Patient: sex M, age 71
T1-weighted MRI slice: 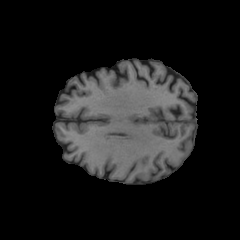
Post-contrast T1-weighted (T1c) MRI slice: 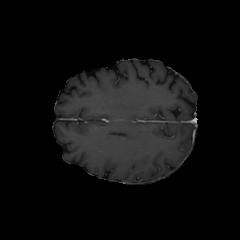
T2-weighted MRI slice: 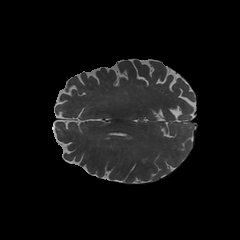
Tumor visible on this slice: no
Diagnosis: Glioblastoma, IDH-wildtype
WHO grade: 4